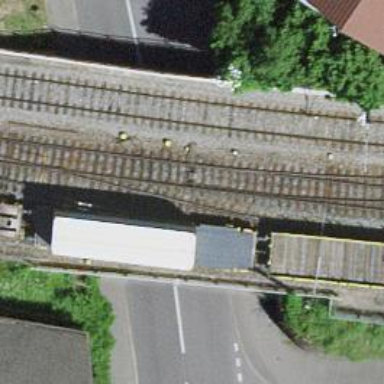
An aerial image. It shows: Bridge with electrified rail tracks and contact line.